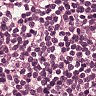
Metastatic tissue present: no